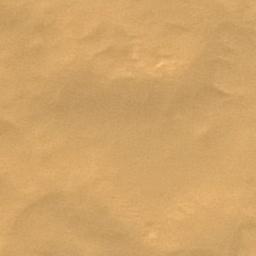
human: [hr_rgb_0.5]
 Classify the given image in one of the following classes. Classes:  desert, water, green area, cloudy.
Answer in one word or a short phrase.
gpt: desert